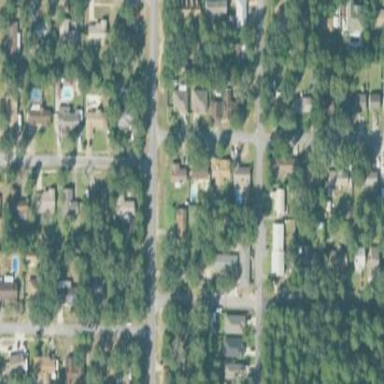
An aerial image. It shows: Residential area consisting of single-family homes.